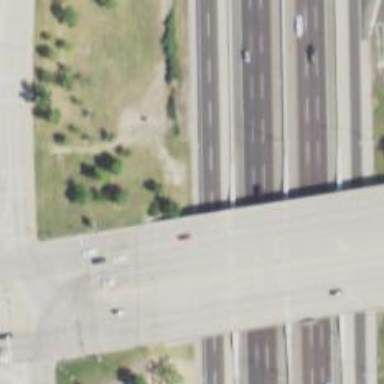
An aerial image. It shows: Primary highway bridge.